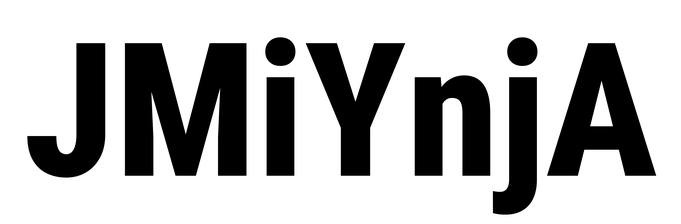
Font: Roboto_Condensed_ExtraBold